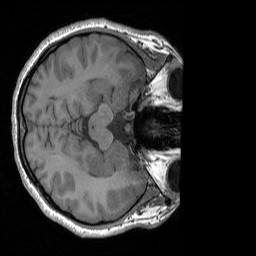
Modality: T1w
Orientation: axial
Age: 18
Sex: female
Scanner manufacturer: siemens
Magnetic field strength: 3 T
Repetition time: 1.9 s
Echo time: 0.00252 s